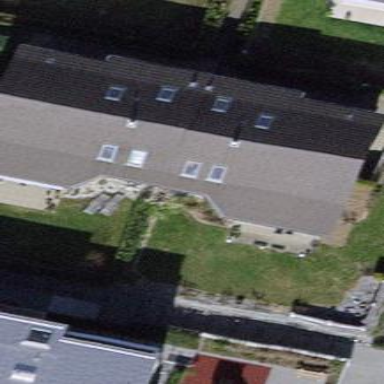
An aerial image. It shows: Semidetached house.